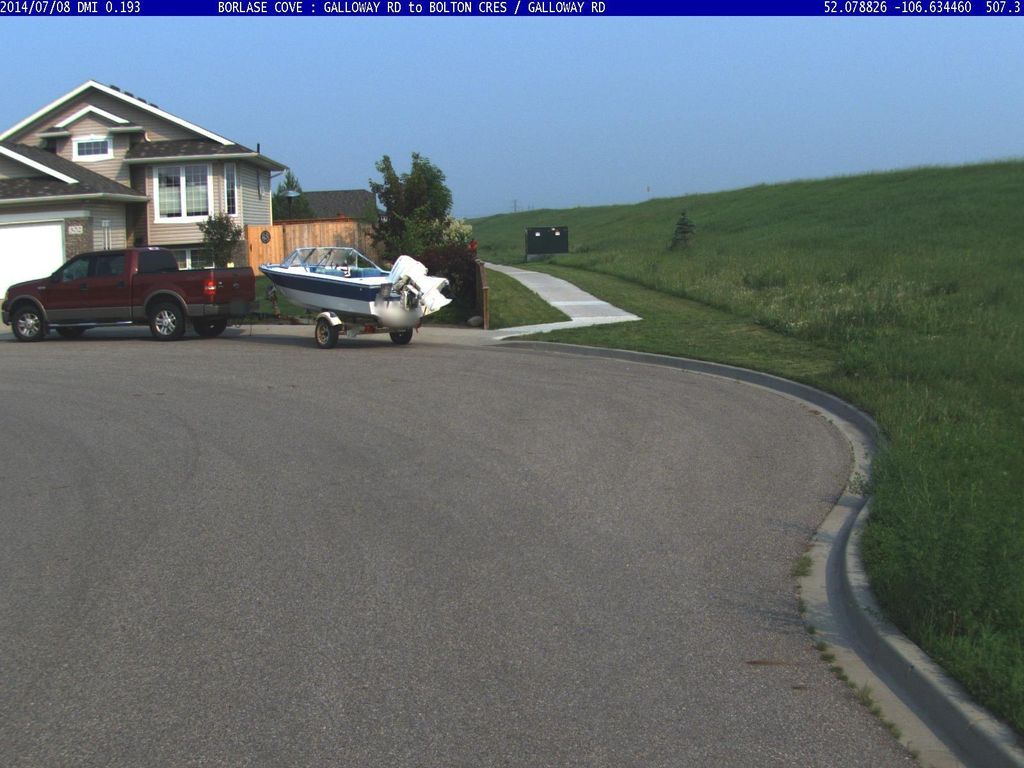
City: saskatoon